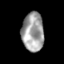
Tissue: skin
Cell type: Epithelial cells
Senescence score: 0.2634
Nuclear area (px): 839
Mean DAPI intensity: 159.28